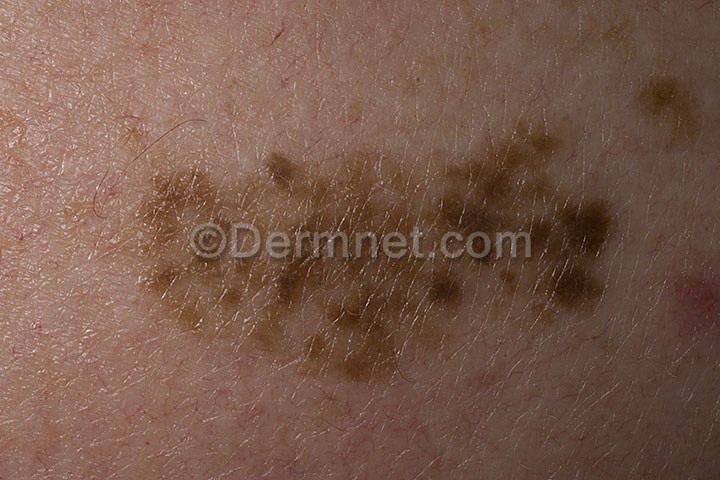
Disease: Melanoma Skin Cancer Nevi and Moles